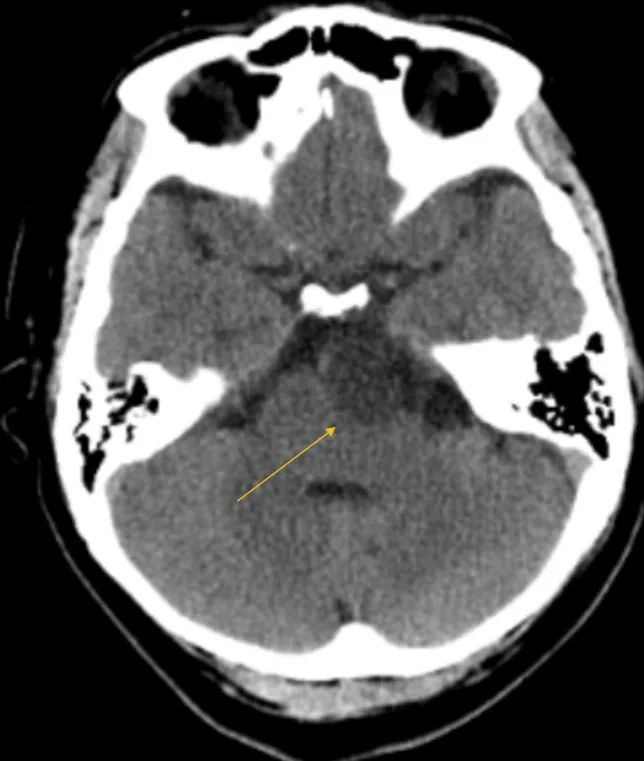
A non-contrast CT scan of the head demonstrates a cystic lesion in the left prepontine cistern with a mass effect on the left pons.
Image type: radiology (ct)